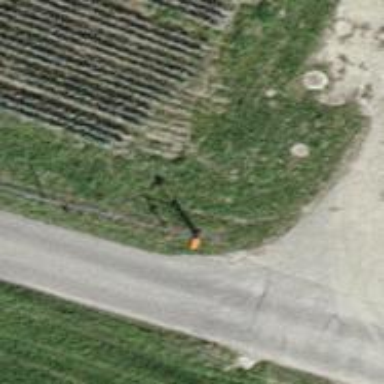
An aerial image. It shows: Aerial marker.